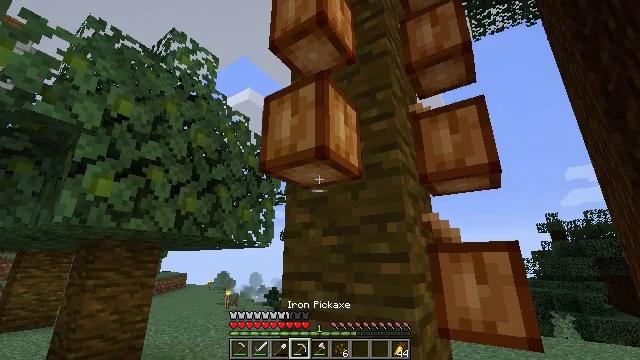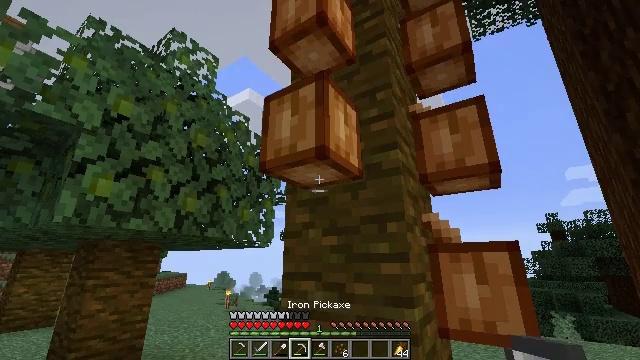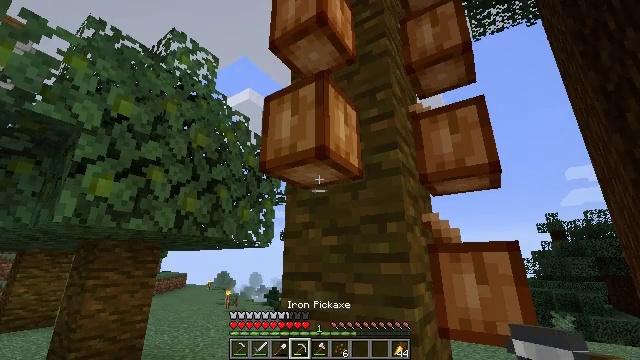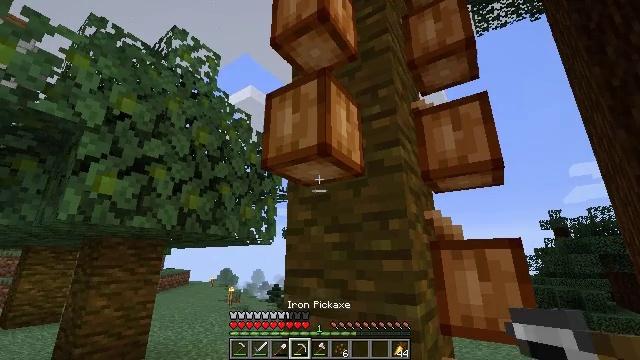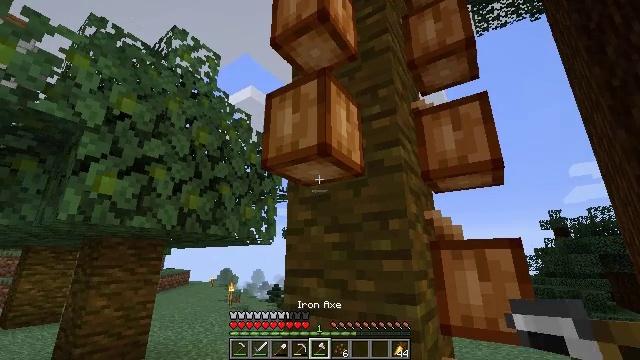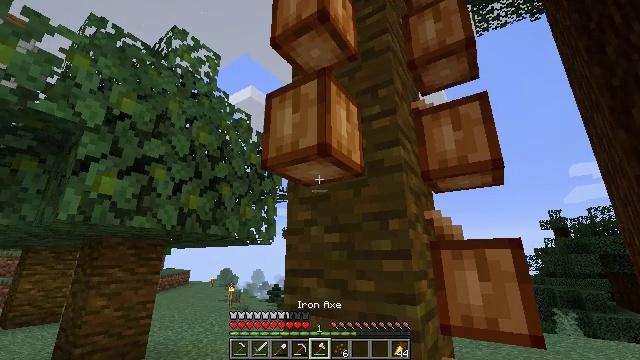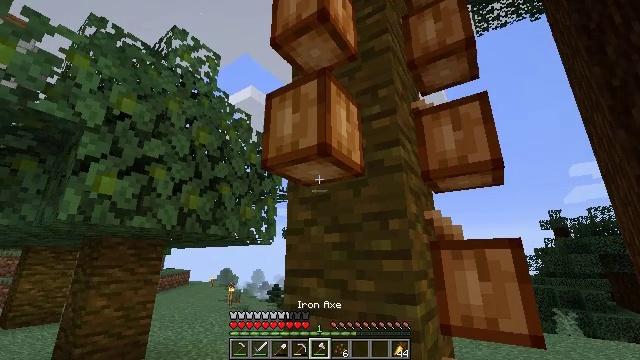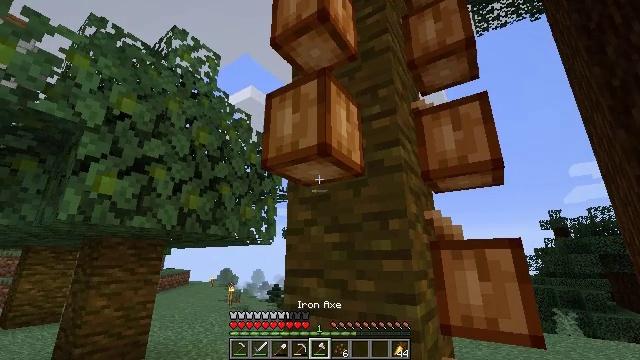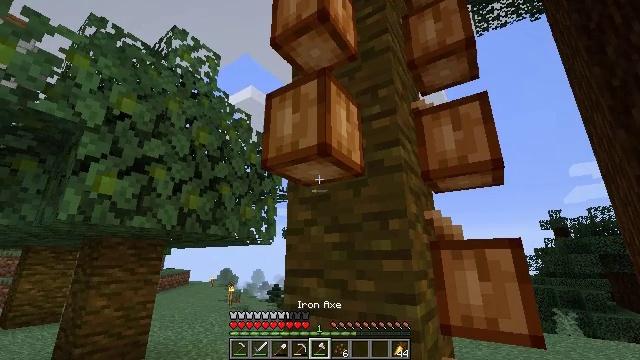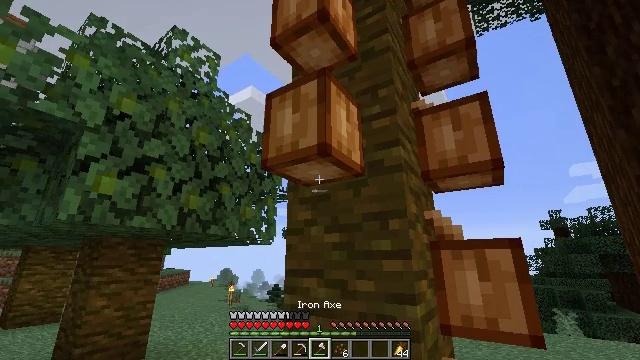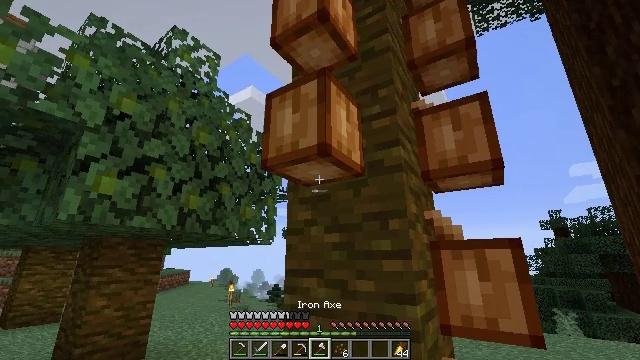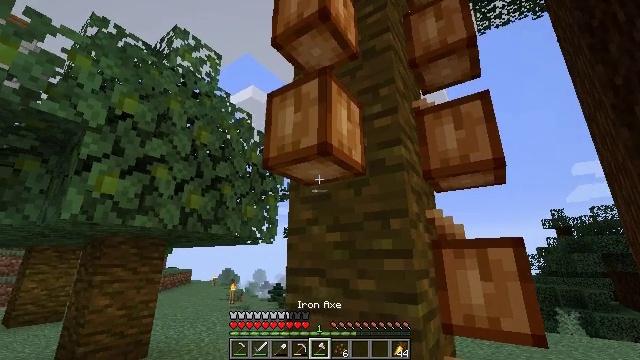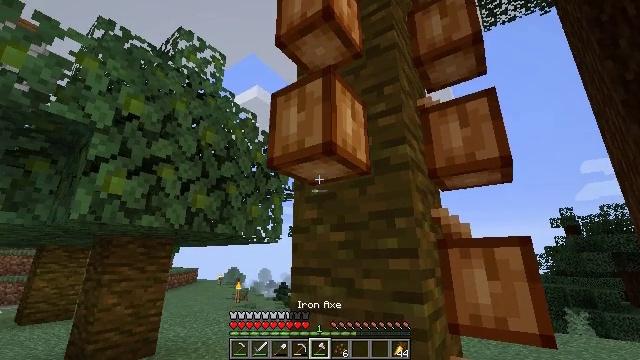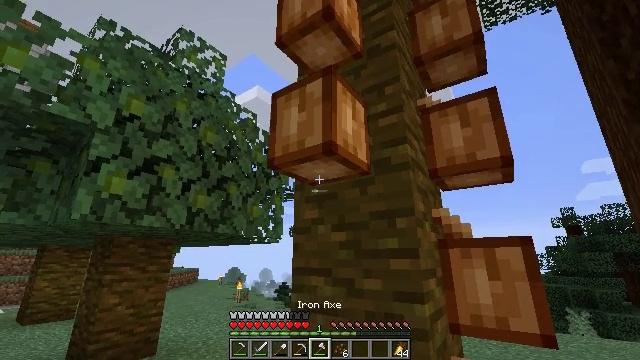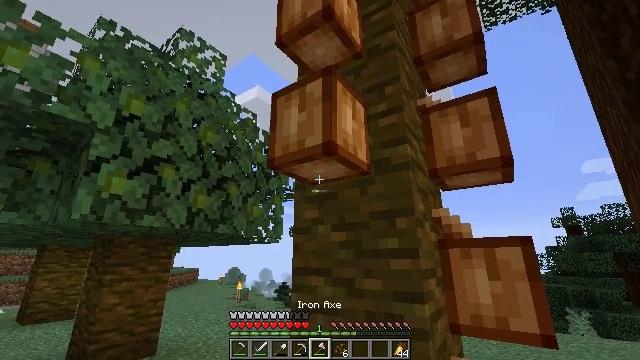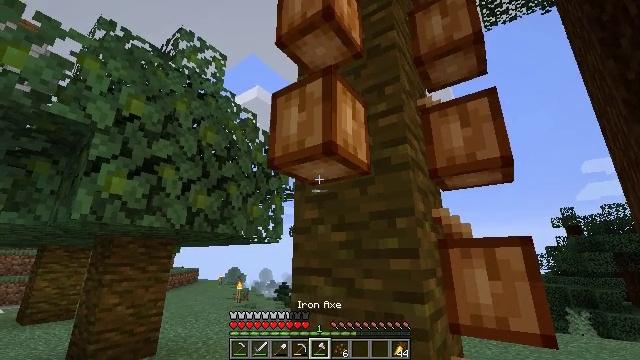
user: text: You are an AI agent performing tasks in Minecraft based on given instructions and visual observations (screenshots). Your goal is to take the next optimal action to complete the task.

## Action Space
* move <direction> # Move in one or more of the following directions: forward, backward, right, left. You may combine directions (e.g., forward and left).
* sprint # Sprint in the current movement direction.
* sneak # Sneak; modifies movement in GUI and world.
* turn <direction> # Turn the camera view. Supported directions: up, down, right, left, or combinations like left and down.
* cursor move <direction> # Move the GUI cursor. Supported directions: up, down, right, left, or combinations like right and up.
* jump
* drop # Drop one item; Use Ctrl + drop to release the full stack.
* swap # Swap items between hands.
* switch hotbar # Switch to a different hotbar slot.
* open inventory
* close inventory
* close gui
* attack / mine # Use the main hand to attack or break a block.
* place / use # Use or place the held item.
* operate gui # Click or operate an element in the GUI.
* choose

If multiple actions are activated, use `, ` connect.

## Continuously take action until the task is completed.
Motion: motion action
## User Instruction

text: Collect cocoa beans.
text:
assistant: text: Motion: no_op
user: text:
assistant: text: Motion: no_op
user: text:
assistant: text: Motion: no_op
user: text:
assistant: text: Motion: no_op
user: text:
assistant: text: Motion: no_op
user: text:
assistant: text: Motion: no_op
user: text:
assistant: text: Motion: no_op
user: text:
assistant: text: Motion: no_op
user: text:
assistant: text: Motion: no_op
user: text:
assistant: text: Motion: no_op
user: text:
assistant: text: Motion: no_op
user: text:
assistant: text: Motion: turn left
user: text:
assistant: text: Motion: no_op
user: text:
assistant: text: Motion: no_op
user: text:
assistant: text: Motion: no_op
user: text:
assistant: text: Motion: attack / mine
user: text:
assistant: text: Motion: turn right and up, attack / mine
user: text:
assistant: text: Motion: turn up, attack / mine
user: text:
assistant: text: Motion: turn up, attack / mine
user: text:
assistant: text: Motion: turn up, attack / mine
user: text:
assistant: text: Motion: attack / mine
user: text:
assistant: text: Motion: attack / mine
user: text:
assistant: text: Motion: turn up, attack / mine
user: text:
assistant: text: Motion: turn left and up, attack / mine
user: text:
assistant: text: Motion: turn left and up, attack / mine
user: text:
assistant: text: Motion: turn up, attack / mine
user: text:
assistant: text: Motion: turn up, attack / mine
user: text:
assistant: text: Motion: turn up, attack / mine
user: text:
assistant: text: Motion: turn up, attack / mine
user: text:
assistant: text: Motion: turn up, attack / mine